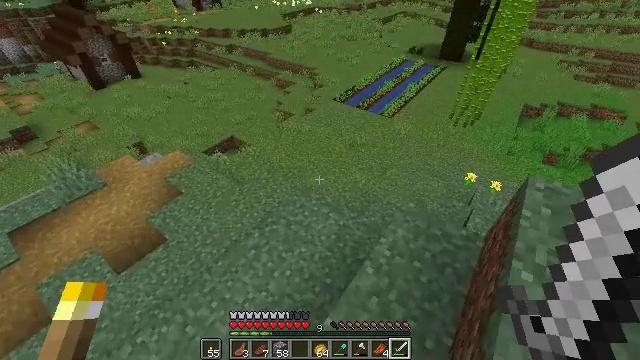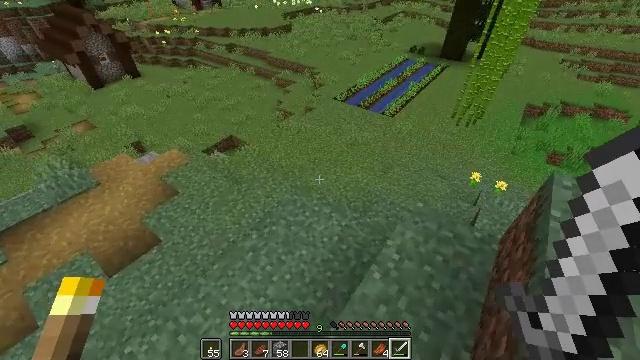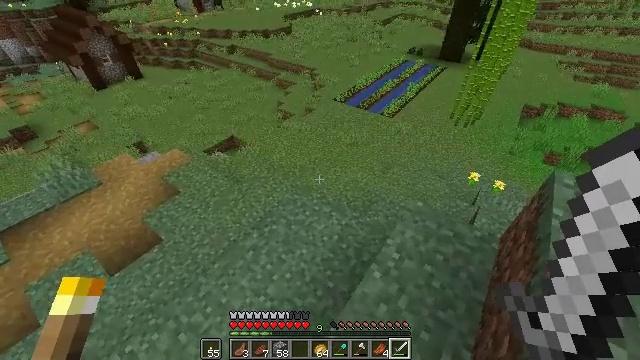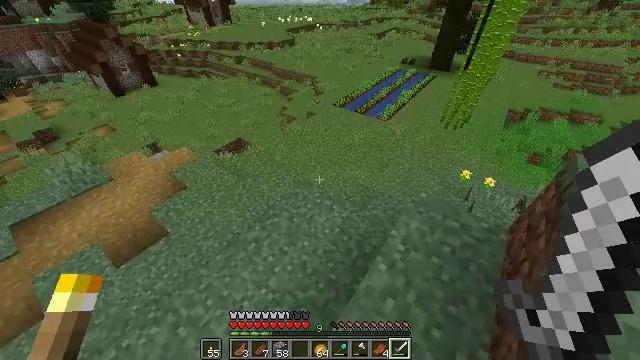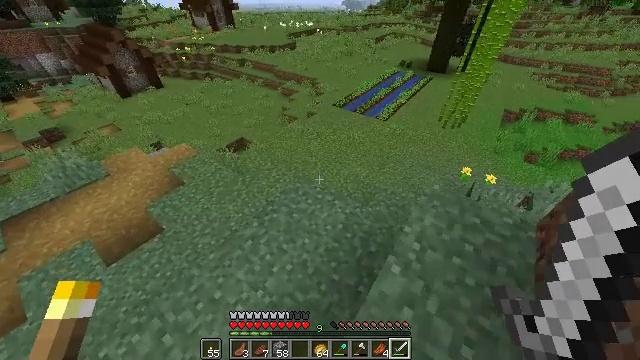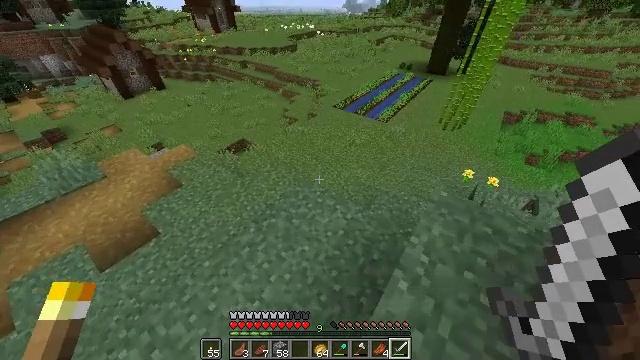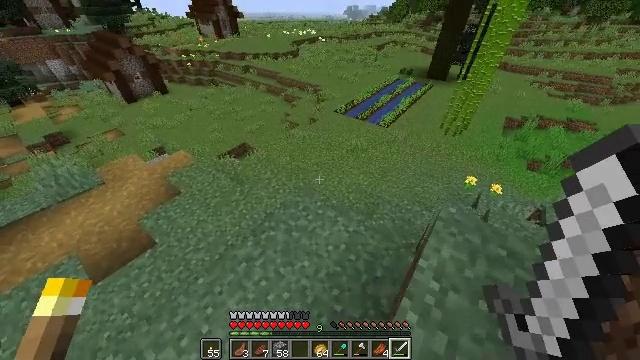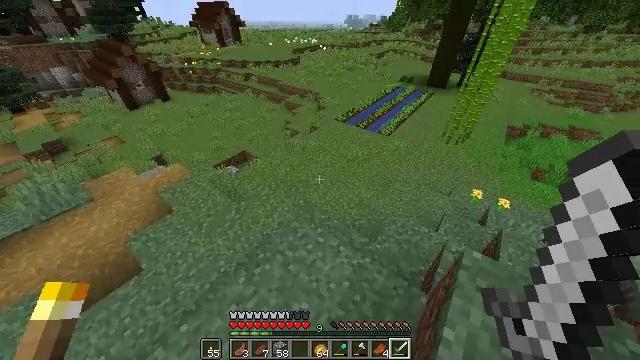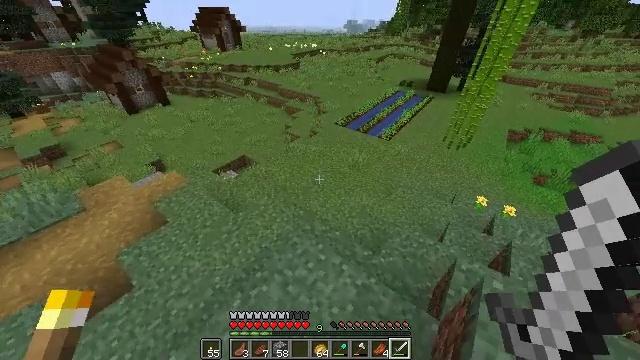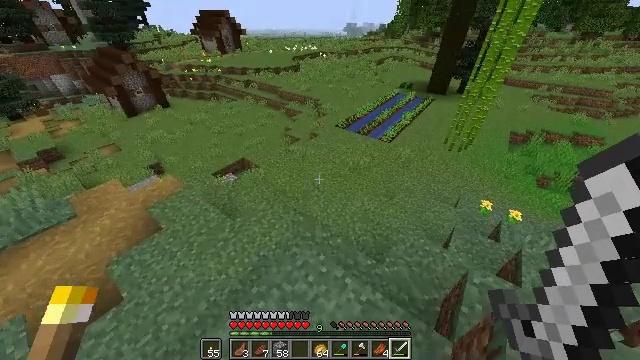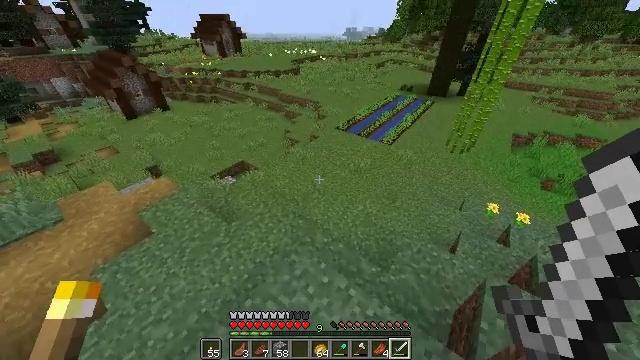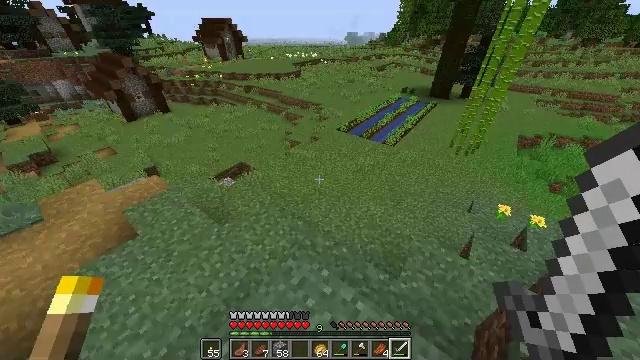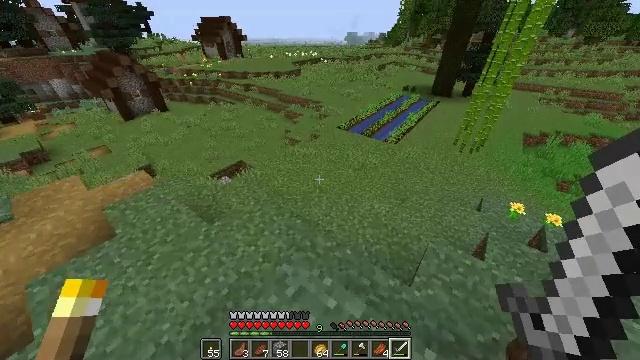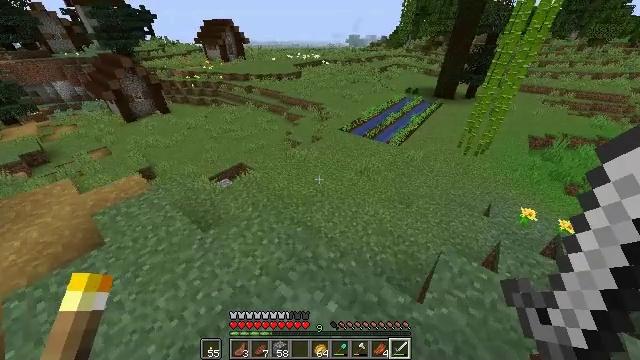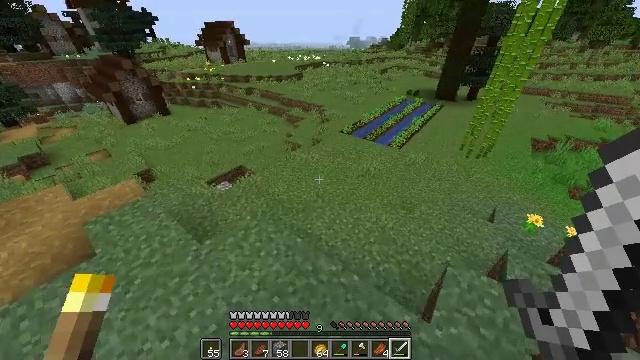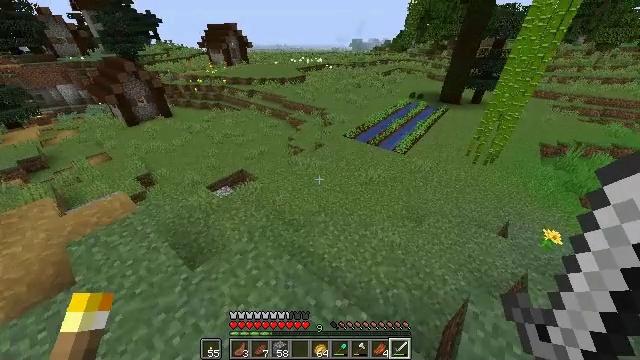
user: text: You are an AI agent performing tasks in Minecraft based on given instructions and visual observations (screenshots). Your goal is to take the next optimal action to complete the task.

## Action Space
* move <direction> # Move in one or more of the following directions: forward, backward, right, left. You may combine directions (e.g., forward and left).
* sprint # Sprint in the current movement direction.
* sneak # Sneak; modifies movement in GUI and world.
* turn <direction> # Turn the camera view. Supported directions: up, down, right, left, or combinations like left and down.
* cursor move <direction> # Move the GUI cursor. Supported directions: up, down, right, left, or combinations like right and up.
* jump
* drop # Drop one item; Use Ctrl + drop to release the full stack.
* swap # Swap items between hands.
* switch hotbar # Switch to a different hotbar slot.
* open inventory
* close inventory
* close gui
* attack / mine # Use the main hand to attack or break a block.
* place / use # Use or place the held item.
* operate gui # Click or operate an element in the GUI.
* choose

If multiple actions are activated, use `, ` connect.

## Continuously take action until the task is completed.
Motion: motion action
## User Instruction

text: Open the furnace and bake a potato.
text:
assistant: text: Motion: move forward, sprint
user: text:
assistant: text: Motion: move forward, sprint
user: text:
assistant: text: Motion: move forward, sprint
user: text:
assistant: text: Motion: move forward, sprint
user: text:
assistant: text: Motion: move forward, sprint
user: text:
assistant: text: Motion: move forward, sprint
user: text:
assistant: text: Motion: move forward, turn up
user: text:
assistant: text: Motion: move forward
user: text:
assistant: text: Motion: move forward
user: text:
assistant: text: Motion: move forward
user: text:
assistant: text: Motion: move forward
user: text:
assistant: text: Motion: move forward
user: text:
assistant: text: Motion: move forward
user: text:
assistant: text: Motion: move forward
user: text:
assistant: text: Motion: move forward and move left
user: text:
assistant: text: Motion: move forward and move left
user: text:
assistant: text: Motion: move forward and move left, turn up
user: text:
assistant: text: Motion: move forward and move left, turn up
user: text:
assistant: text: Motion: move forward and move left, turn right and up
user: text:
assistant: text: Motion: move forward and move left, turn right and up
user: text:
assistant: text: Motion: move forward and move left, turn right and up
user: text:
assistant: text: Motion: move forward and move left, turn right and up
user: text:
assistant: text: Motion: move forward and move left, turn right and up
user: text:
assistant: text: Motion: move forward and move left, turn right and up
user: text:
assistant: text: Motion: move forward and move left, turn right and up
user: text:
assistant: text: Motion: move forward and move left, turn right and up
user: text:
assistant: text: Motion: move forward and move left
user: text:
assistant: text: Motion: move forward and move left, sprint
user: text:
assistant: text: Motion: move forward and move left, sprint
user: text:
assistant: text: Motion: move forward and move left, sprint, turn right